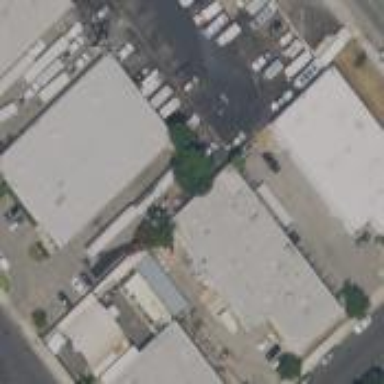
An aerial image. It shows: Warehouse.